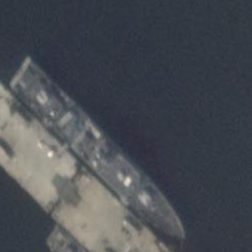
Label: destroyer